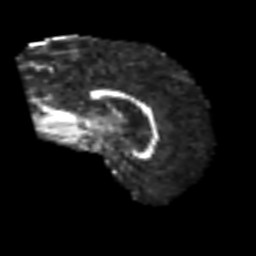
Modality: FA
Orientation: sagittal
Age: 50
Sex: male
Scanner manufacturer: siemens
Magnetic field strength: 3 T
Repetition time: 6.1 s
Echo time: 0.101 s